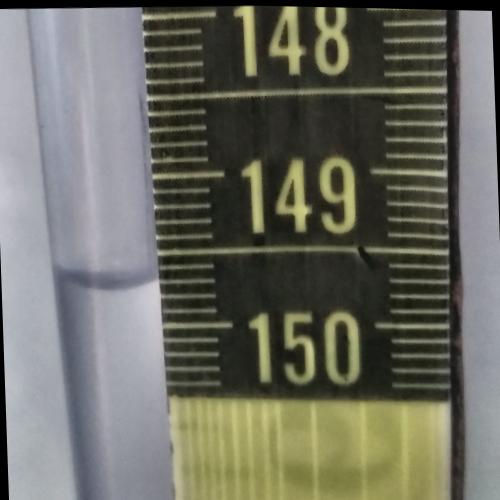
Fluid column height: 149.7 cm